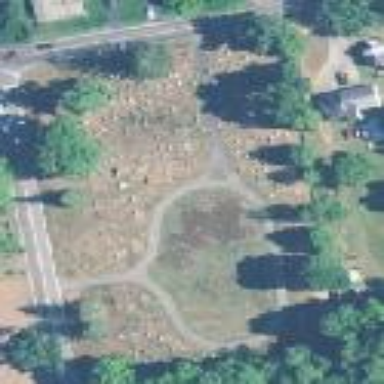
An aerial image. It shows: Cemetery with historical significance.